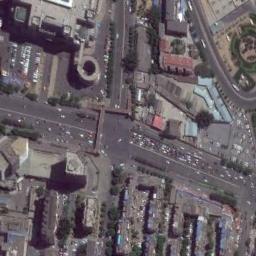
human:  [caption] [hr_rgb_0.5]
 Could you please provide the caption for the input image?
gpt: There are many buildings of different shapes and sizes beside the intersection .

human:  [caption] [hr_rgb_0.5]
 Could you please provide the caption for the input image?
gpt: There's a stop at the intersection .

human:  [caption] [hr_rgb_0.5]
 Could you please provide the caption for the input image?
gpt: An intersection with dense traffic located in a commercial area .

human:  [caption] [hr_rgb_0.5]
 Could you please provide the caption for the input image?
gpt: There are many moving and waiting vehicles on the road at the intersection, And there are many neatly arranged buildings and some trees around the intersection .

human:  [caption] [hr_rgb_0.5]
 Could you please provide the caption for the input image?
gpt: There are many buildings around the intersection .